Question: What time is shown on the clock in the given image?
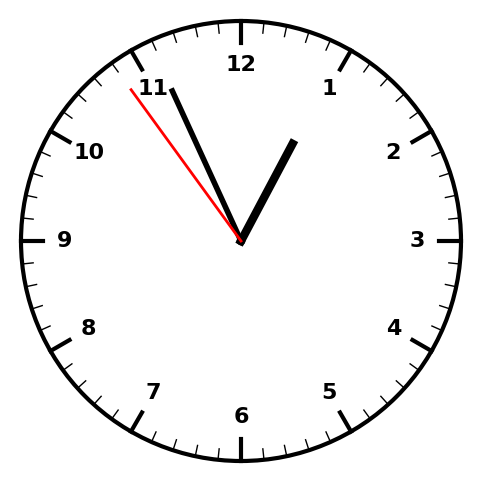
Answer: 12:55:54